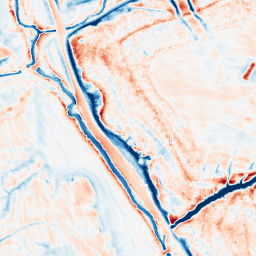
Category: edge_preserving
Decomposition family: anisotropic_diffusion
Decomposition parameters: iterations: 50
kappa: 100
gamma: 0.2
Upsampling method: quadratic
Upsampling parameters: scale: 8
Upsampling scale: 8